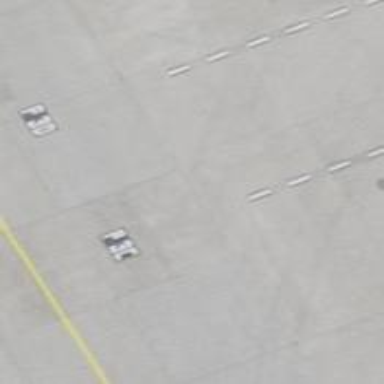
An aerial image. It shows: Airport parking position.